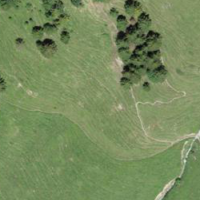
EUNIS habitat code: 23
Species observed at this site:
Neotinea ustulata